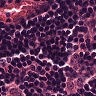
Metastatic tissue present: no